Field crop: maize
Growth stage: 2
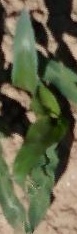
Species: maize